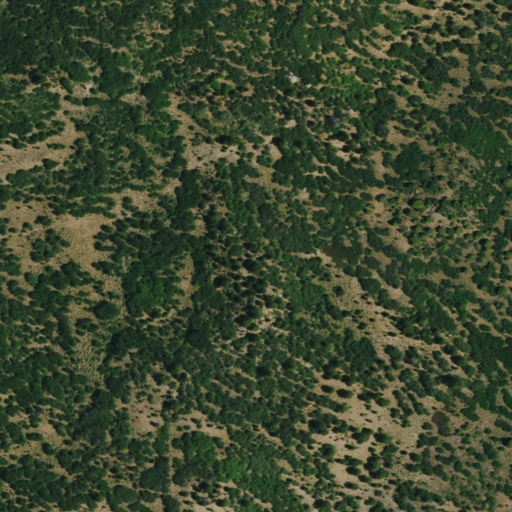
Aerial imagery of plain(s) in Colorado named Murray Park containing deciduous forest, shrub, and evergreen forest